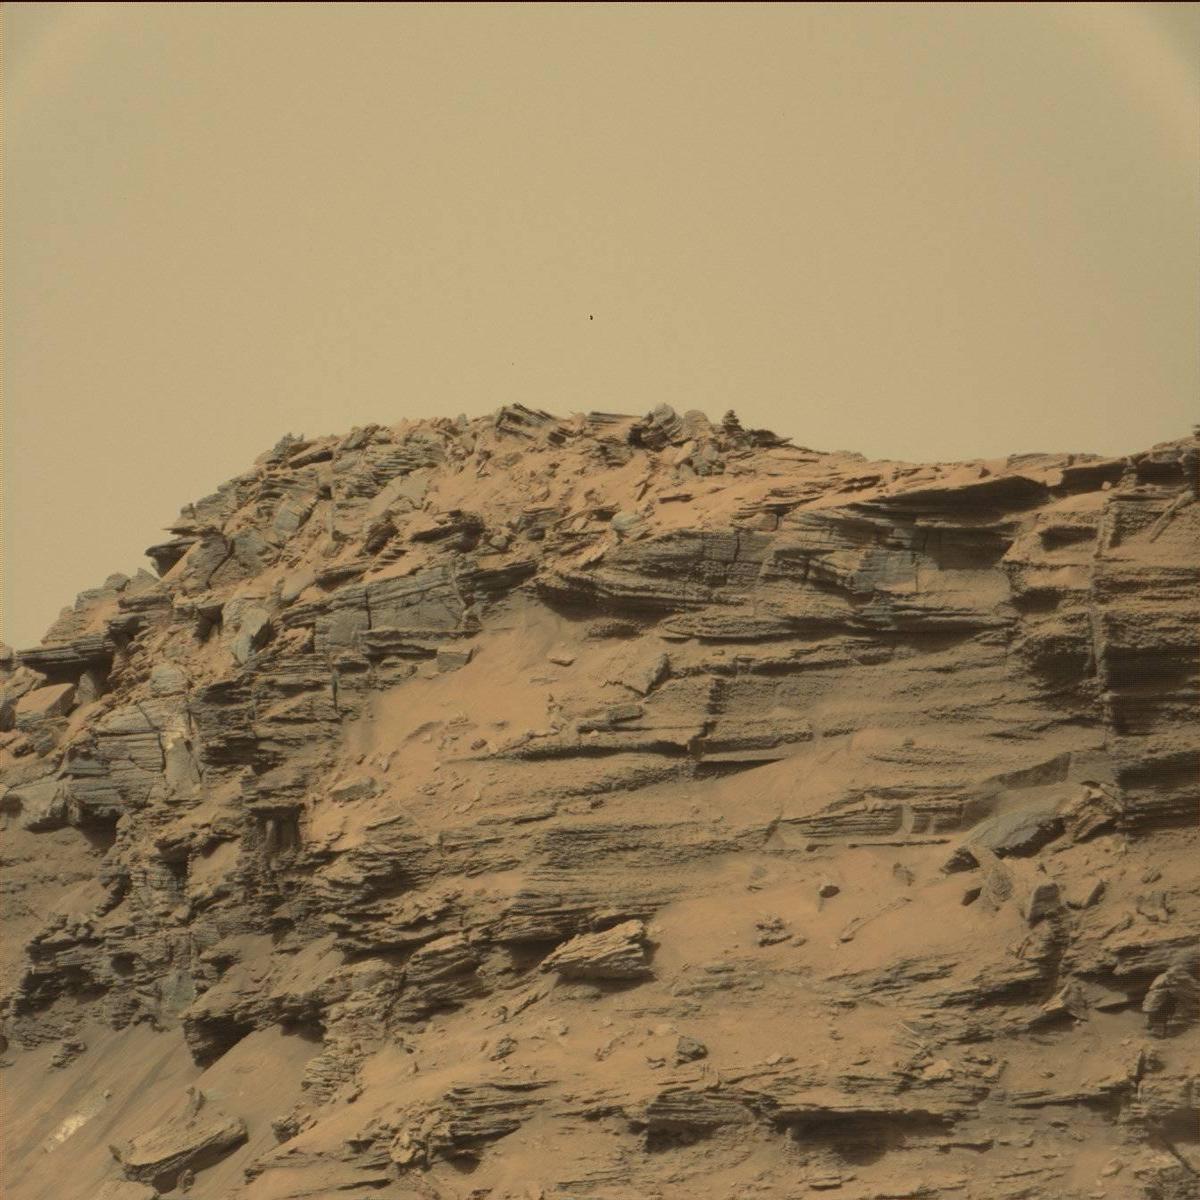
Terrain classes present: Bedrock, Sand / Soil, Sky